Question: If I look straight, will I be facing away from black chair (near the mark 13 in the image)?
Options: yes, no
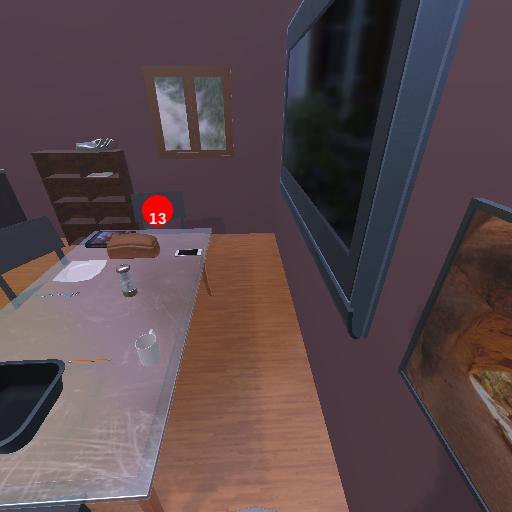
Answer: yes